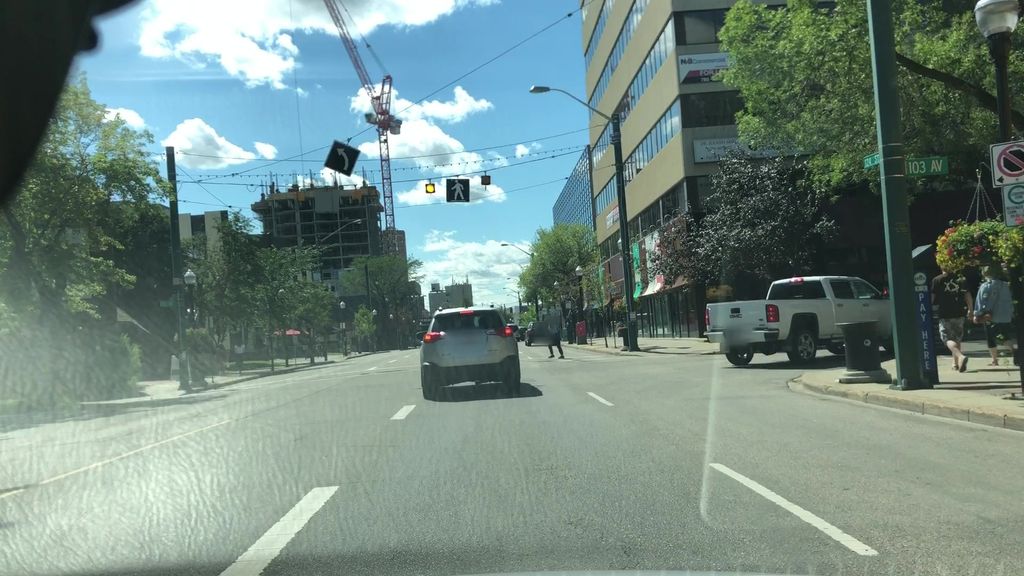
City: edmonton